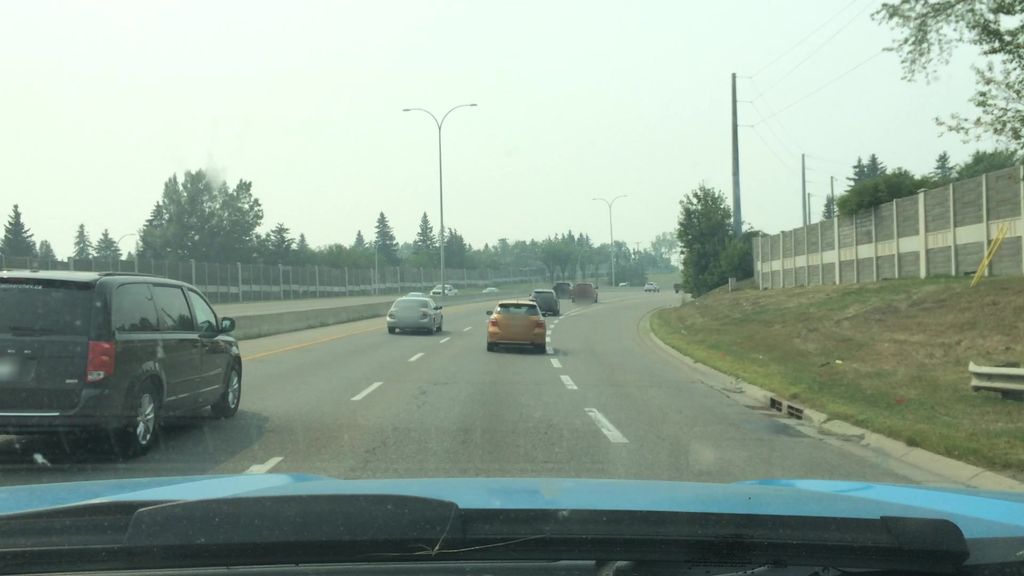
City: calgary